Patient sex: F
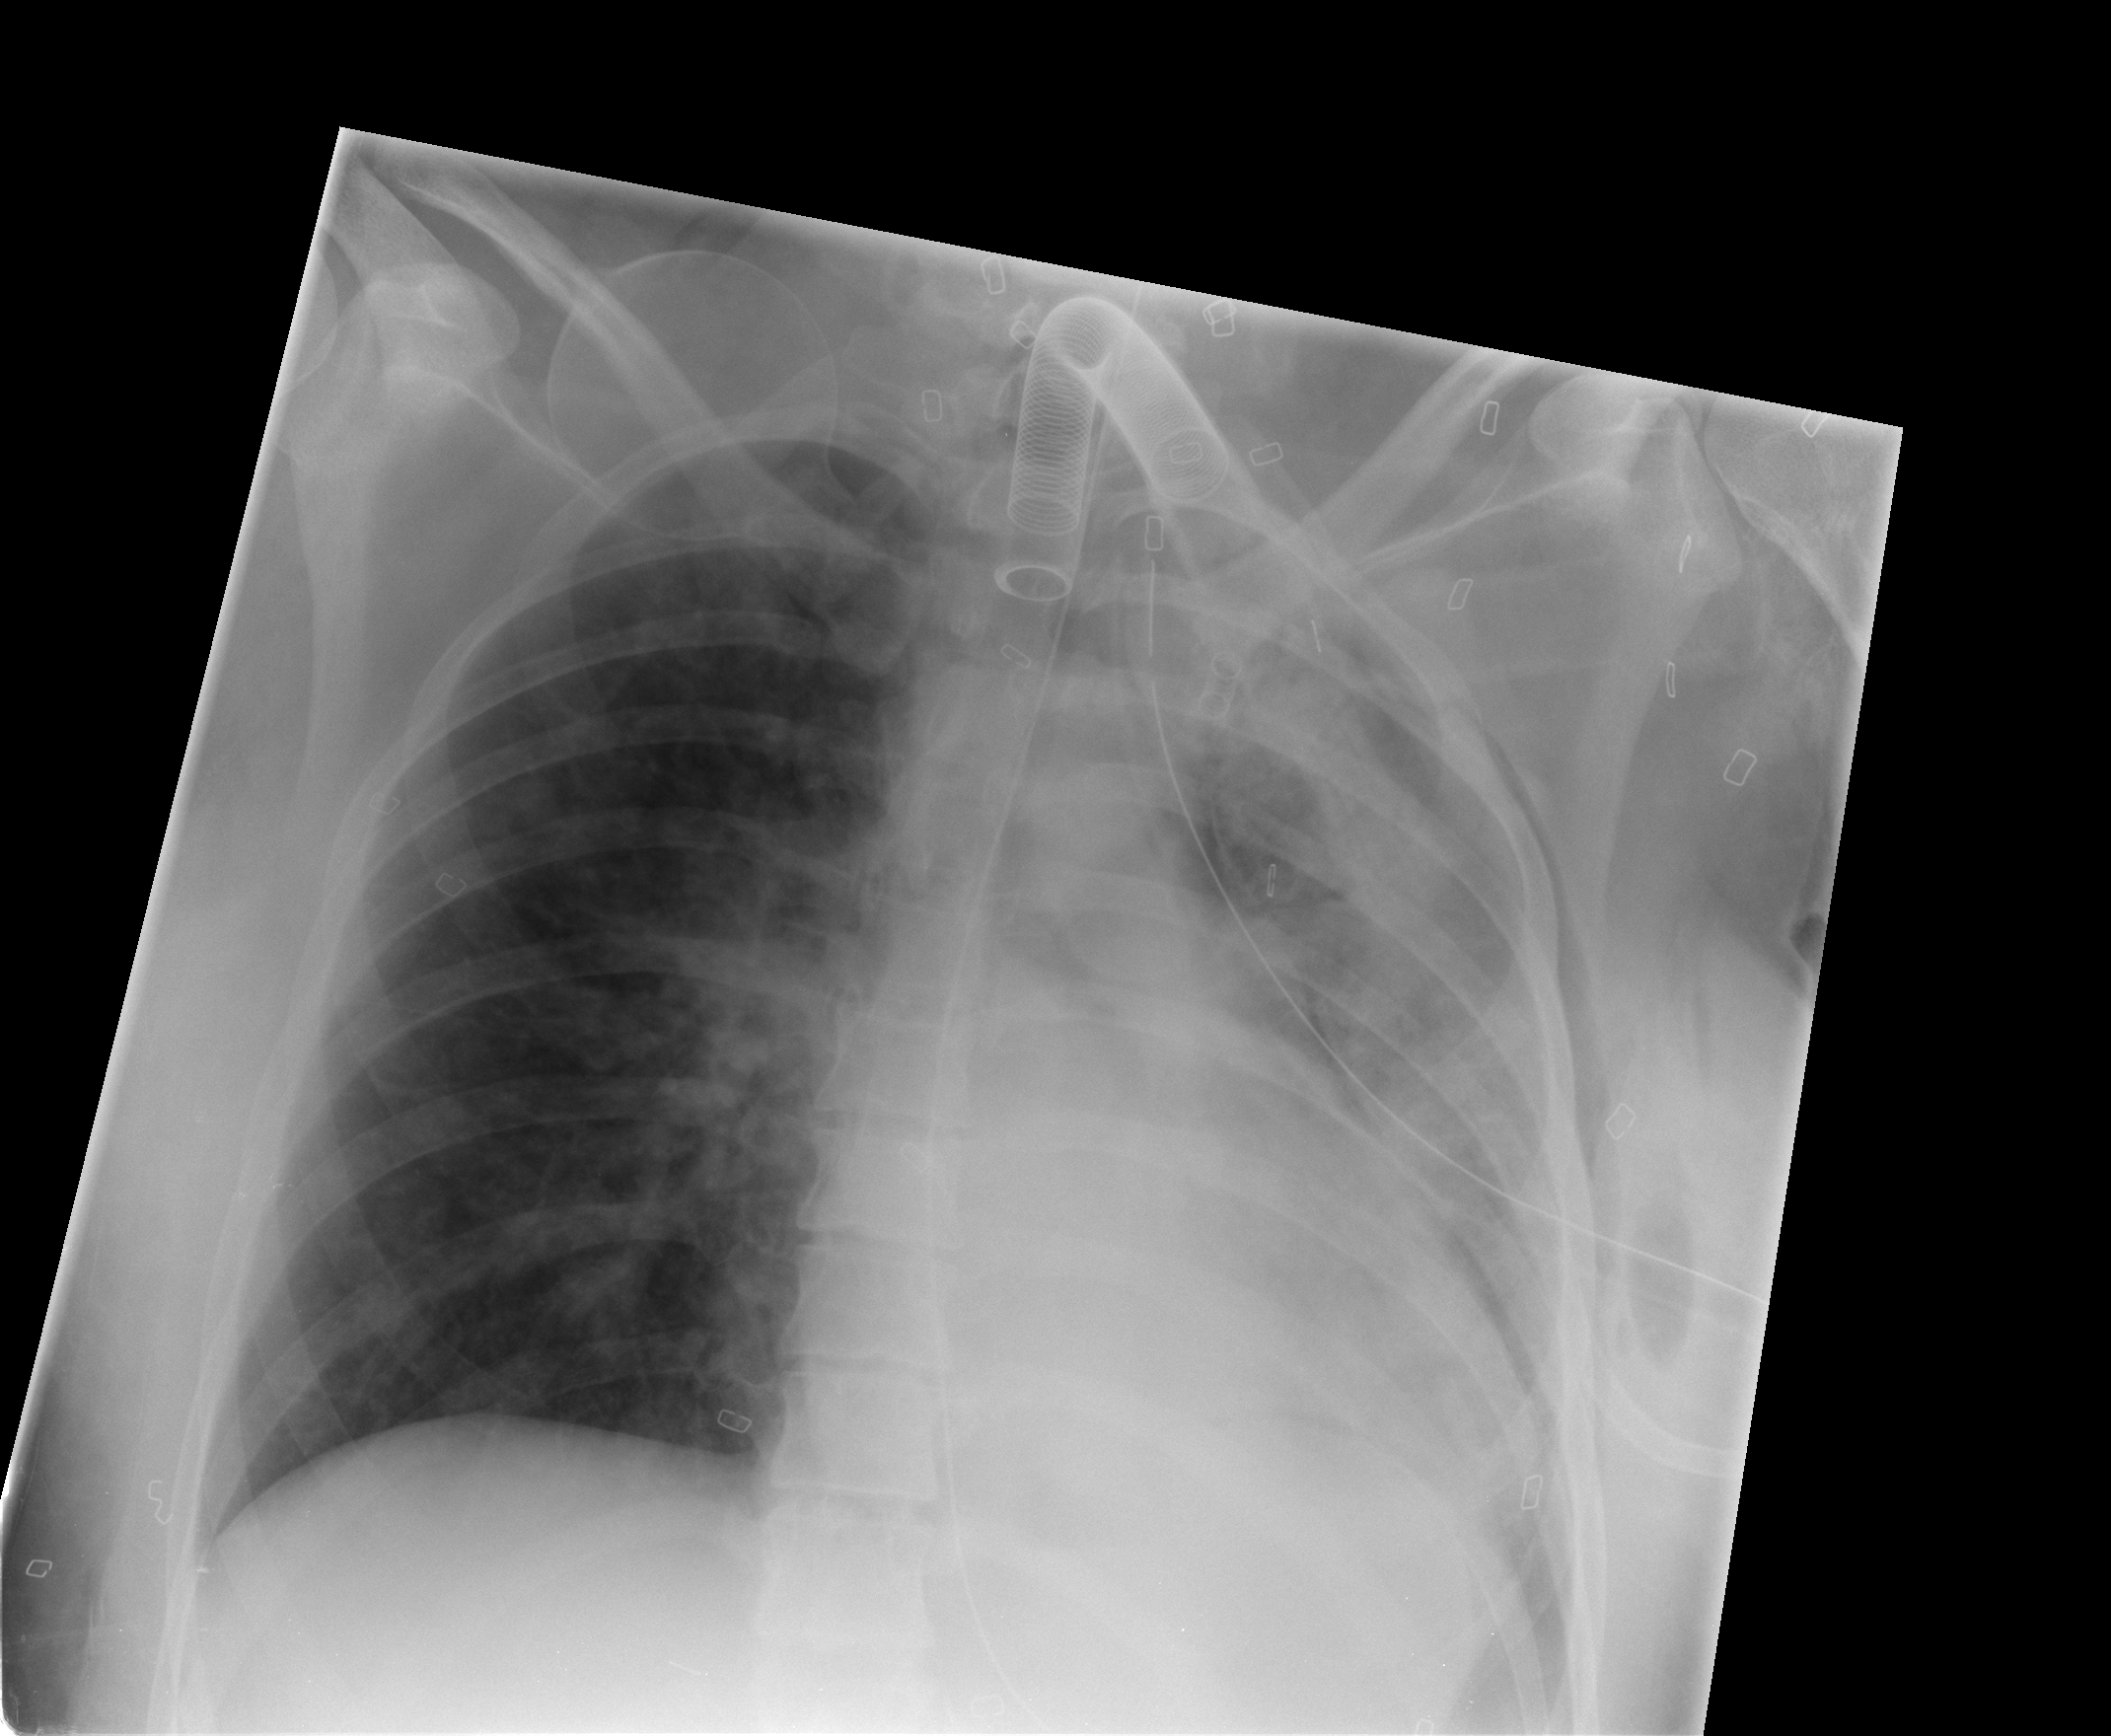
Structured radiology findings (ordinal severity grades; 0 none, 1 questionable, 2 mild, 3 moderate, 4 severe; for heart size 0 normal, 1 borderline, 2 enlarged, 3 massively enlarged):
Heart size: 0
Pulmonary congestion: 0
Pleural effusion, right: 0
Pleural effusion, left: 1
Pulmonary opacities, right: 0
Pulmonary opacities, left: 0
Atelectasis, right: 0
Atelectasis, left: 3